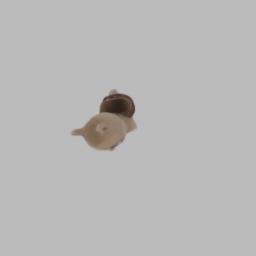
Label: animals